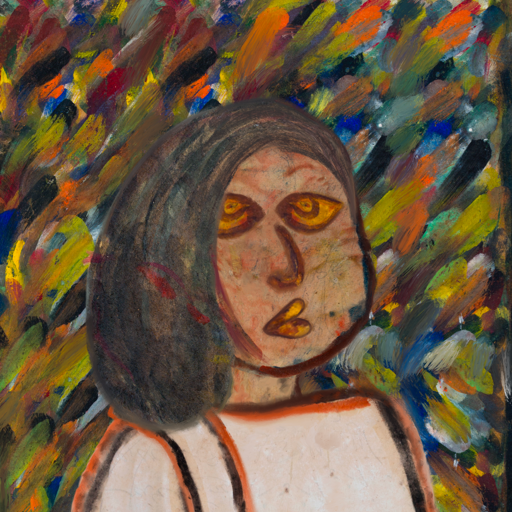
Background: An_Impression, Head And Neck Side: Orphan, Face Side: Comrade, Bust: Roy_Bahadur, Hair Side: Gypsy_Mother, Head Accessory: Blank, Second Necklace: Blank, Necklace: Blank, Baby: Blank